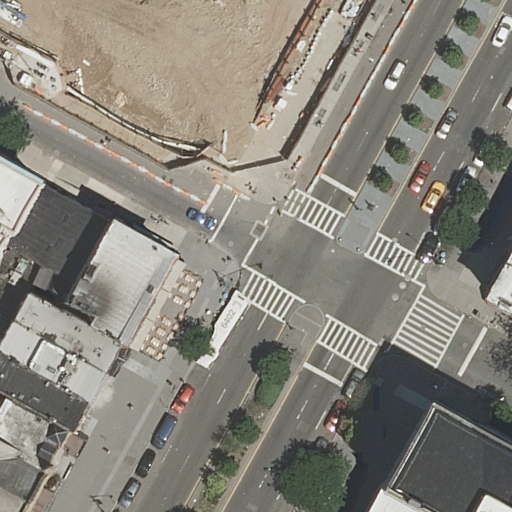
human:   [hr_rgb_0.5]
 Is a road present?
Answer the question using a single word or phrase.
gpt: yes

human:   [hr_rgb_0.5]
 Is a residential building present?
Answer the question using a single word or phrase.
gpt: yes

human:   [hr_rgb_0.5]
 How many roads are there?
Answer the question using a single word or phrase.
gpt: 6

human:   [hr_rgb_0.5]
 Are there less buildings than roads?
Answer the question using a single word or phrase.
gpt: no

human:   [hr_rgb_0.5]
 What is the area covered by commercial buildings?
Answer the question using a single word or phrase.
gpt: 1040m2

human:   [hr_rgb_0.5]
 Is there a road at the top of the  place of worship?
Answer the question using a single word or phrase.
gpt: yes

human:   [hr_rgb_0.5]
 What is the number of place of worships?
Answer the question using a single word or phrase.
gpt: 1

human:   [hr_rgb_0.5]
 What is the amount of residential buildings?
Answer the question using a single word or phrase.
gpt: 11

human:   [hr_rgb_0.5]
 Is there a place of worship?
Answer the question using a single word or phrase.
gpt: yes

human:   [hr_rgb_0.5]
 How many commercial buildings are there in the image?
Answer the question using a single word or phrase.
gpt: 1

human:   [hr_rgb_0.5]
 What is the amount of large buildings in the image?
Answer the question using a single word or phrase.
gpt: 2

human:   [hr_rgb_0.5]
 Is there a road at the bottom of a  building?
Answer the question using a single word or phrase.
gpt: yes

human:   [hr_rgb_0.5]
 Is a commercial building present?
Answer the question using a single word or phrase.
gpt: yes

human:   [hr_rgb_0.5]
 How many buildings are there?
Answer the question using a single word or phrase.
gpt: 12

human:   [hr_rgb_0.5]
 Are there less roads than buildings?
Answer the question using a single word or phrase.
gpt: yes

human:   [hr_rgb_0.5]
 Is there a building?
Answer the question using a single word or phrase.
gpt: yes

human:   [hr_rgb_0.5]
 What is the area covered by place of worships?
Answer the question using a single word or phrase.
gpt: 390m2

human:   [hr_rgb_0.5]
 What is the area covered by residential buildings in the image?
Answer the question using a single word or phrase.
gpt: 2018m2

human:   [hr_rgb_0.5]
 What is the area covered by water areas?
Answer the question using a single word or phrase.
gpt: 0m2

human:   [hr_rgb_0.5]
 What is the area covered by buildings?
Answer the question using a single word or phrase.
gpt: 3059m2

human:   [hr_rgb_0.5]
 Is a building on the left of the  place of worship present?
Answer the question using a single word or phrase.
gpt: no

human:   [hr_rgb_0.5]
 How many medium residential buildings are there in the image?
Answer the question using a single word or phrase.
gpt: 7

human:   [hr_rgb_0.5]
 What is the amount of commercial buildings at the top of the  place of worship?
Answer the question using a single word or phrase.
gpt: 1

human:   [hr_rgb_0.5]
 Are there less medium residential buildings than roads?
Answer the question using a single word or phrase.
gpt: no

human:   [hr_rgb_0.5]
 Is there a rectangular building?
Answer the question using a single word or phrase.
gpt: yes

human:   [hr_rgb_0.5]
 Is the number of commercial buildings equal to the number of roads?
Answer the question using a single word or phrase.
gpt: no

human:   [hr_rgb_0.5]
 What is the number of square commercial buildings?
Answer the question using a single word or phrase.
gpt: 0

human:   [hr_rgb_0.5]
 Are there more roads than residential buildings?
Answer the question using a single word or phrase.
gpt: no

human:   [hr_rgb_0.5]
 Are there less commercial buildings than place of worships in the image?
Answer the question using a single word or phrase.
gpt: no

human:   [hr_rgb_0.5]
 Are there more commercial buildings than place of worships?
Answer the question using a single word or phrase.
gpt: no

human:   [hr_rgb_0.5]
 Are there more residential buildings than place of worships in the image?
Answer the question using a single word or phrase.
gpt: yes

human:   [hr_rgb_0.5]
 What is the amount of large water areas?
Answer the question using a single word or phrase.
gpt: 0

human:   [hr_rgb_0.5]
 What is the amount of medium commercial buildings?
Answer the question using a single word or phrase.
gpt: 0

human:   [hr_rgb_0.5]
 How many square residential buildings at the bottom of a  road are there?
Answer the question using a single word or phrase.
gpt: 0

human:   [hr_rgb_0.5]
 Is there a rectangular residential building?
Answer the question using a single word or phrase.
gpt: yes

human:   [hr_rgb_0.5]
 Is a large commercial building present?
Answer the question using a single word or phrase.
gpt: yes

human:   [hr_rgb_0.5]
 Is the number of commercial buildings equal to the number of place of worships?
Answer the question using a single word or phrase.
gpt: yes

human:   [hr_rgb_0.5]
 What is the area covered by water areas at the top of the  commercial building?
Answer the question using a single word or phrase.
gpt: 0m2

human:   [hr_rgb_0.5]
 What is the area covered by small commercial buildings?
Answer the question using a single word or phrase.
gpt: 0m2

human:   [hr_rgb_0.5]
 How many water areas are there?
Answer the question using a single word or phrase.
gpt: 0

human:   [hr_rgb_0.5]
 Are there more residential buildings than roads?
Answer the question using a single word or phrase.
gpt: yes

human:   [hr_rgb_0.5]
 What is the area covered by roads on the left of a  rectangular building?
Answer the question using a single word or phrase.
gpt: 0m2

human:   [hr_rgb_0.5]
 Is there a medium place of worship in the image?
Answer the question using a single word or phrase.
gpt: yes

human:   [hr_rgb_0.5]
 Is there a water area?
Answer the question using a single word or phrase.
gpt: no

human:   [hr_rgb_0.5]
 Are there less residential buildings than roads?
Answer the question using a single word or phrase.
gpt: no

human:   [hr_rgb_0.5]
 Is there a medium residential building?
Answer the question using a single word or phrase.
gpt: yes

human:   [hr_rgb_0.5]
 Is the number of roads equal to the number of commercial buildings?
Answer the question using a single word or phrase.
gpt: no

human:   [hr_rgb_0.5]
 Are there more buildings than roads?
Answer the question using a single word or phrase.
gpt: yes

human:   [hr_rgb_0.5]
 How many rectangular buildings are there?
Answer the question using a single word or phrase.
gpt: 8

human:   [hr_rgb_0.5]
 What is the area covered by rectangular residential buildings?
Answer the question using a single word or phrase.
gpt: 975m2

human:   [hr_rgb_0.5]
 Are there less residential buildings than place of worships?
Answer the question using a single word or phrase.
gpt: no

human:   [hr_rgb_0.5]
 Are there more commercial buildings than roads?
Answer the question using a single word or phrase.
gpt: no

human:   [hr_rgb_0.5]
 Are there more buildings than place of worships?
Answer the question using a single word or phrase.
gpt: yes

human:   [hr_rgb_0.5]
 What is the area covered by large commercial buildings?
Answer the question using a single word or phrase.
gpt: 1040m2

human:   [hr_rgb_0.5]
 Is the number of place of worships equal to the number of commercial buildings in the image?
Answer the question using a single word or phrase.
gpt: yes

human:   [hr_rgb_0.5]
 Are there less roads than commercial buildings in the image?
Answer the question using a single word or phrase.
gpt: no

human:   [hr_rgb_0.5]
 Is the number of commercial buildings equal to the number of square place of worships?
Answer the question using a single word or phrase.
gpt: no

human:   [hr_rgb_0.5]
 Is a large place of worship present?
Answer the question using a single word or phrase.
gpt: no

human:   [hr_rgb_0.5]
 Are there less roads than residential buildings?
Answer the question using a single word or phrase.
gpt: yes

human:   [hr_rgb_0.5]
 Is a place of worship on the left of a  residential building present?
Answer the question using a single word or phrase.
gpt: yes

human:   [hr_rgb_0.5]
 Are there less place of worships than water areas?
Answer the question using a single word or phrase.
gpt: no

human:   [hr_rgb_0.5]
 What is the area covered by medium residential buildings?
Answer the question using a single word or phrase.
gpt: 1277m2

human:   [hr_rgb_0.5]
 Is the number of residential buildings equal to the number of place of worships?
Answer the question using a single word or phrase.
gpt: no

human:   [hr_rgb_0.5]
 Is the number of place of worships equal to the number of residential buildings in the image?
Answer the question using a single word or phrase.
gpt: no